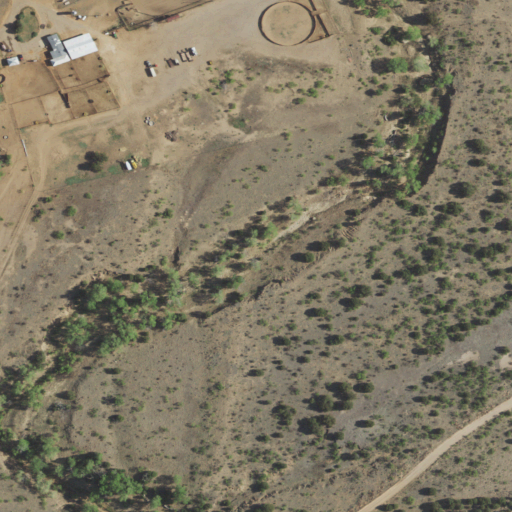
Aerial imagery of valley in New Mexico named Mule Canyon containing shrub, grassland, open development, and medium intensity development